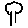
Label: tree